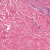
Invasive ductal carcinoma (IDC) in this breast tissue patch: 0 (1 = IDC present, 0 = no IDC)